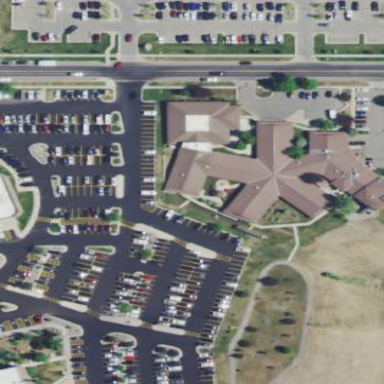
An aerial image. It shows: Building that serves as nursing home.